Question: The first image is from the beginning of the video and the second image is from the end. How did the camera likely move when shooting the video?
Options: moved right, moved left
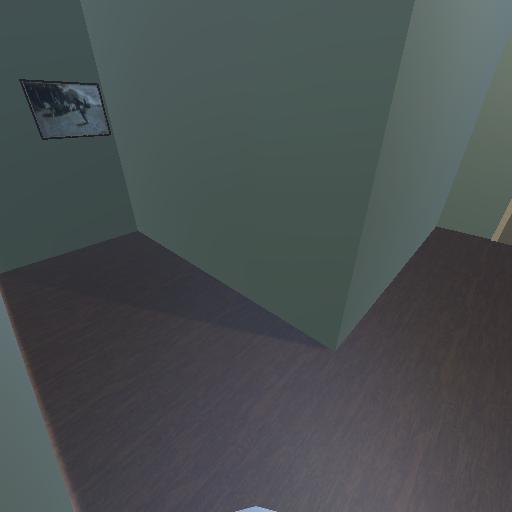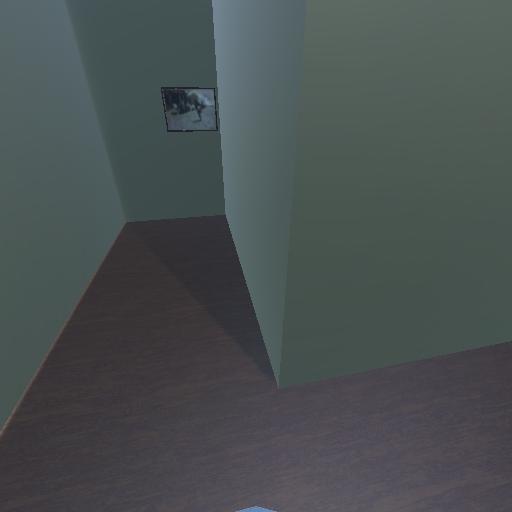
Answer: moved right